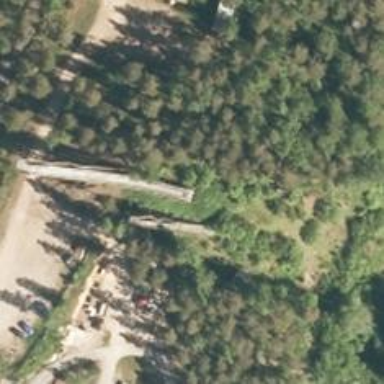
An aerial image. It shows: Ski jumping area.